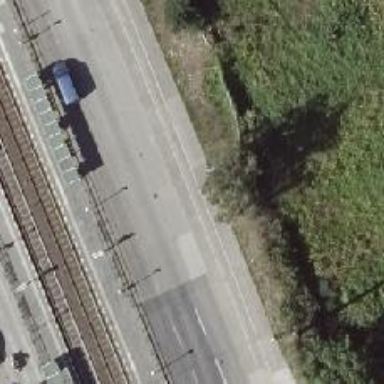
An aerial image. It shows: Concrete path with cycleway and sidewalk all having concrete surface.